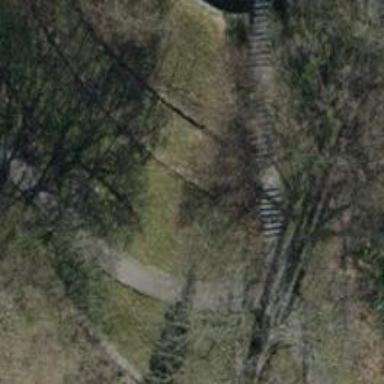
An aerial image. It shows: Stone steps on the road.